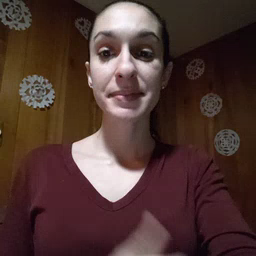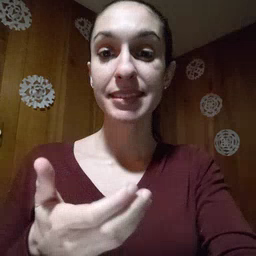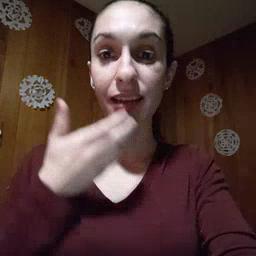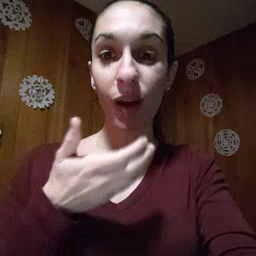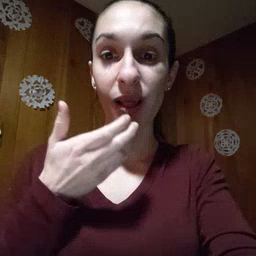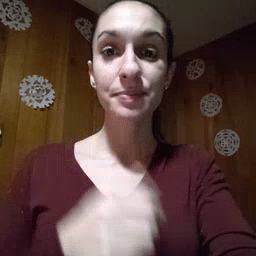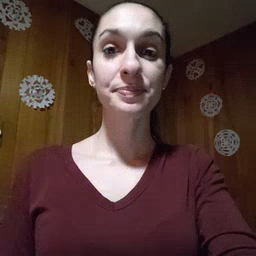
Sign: cereal